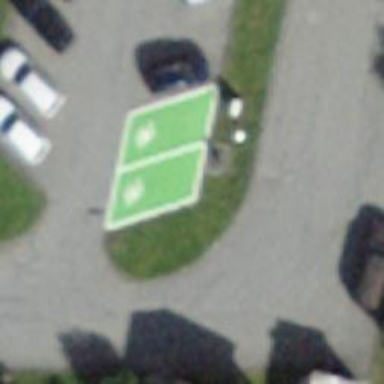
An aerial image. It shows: Charging station.